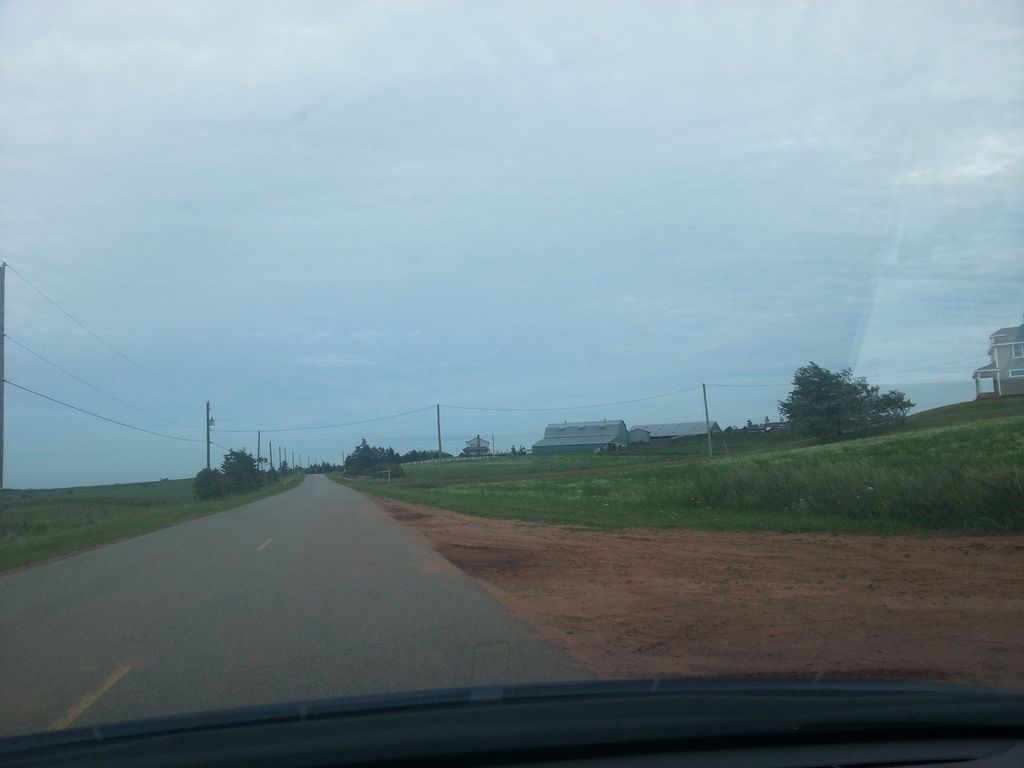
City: charlottetown